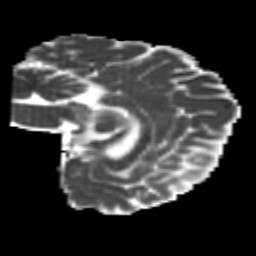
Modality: MD
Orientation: sagittal
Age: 24
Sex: female
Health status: healthy
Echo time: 0.074 s